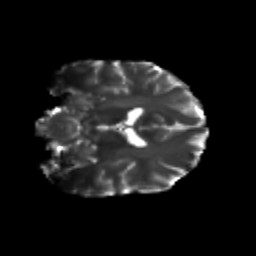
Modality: T2w
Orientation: coronal
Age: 22
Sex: male
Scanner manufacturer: siemens
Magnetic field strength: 3 T
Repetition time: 3.5 s
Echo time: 0.113 s